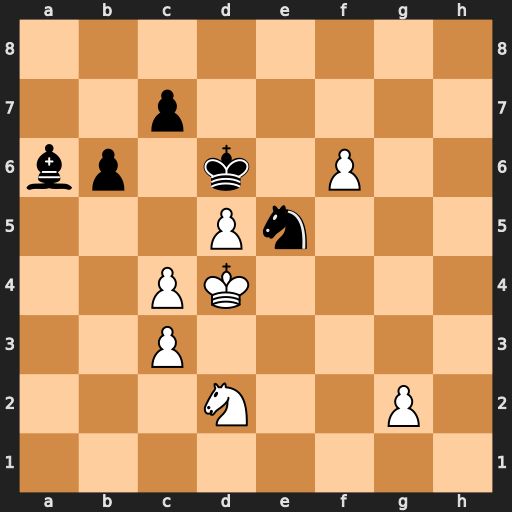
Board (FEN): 8/2p5/bp1k1P2/3Pn3/2PK4/2P5/3N2P1/8
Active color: w
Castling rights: -
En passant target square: -
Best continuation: Ne4+ Kd7 Kxe5